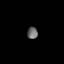
Tissue: lung
Cell type: Endothelial cells
Senescence score: 0.5423
Nuclear area (px): 121
Mean DAPI intensity: 106.479